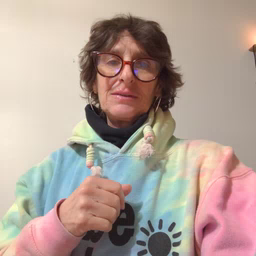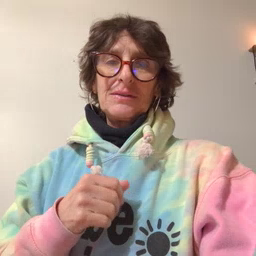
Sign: flag